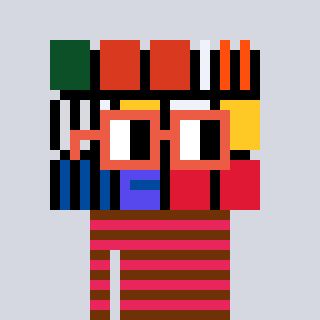
a pixel art character with square orange glasses, a abstract-shaped head and a redpinkish-colored body on a cool background